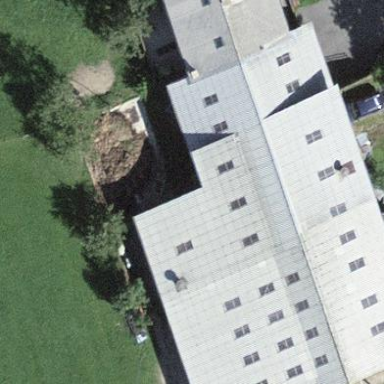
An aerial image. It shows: Farm auxiliary building.